Interaction volume radius: 5 \u00c5
Interaction volume height: 20 \u00c5
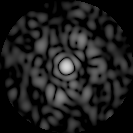
Disorder parameter: 0.8363